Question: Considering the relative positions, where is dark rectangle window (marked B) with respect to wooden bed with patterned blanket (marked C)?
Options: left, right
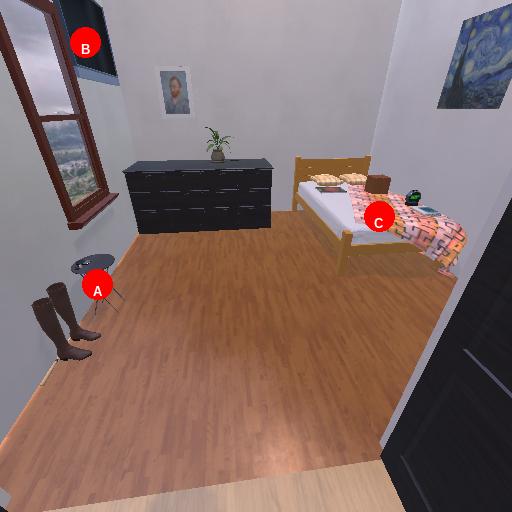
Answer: left